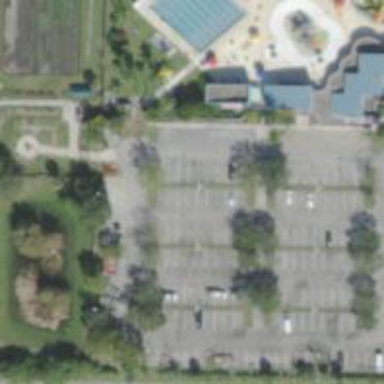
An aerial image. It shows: Water park.